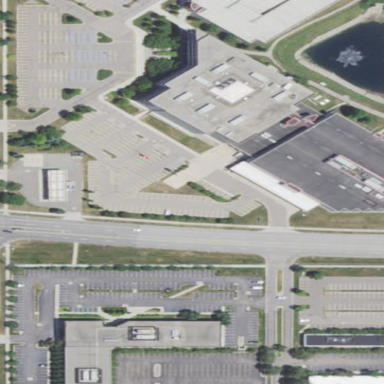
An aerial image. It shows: Commercial building.